Field crop: maize
Growth stage: 2
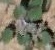
Species: chenopodium